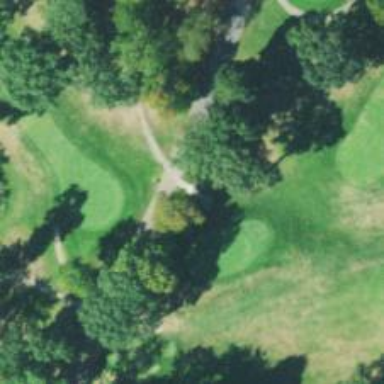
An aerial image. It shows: Path used for both walking and golf.